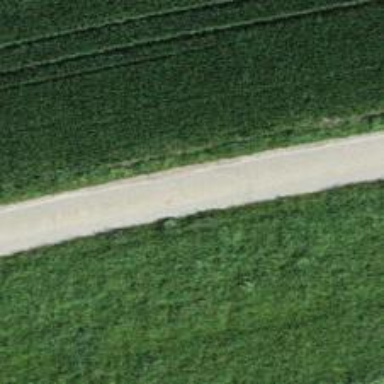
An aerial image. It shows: Gravel track with grade 2 quality.